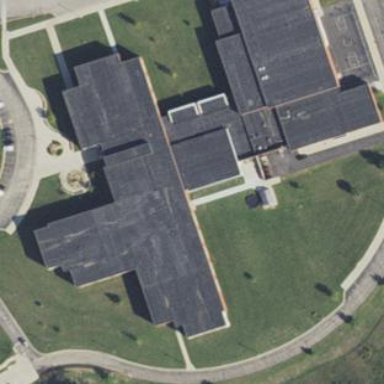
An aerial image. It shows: School building.